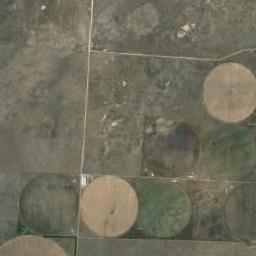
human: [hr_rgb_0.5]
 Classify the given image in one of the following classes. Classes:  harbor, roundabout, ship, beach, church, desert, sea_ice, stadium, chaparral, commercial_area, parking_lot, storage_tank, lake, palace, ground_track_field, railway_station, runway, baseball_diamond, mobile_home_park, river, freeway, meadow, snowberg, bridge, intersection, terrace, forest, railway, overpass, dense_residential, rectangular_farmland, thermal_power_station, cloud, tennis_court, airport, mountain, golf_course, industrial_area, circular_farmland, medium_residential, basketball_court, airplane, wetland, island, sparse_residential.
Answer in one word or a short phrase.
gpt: circular_farmland